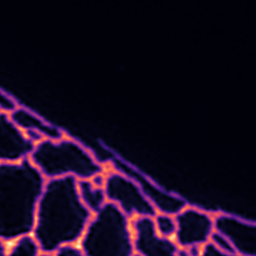
Label: Super-resolution ER image